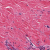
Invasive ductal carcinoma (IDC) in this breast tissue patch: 0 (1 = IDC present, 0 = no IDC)